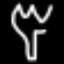
Label: fork